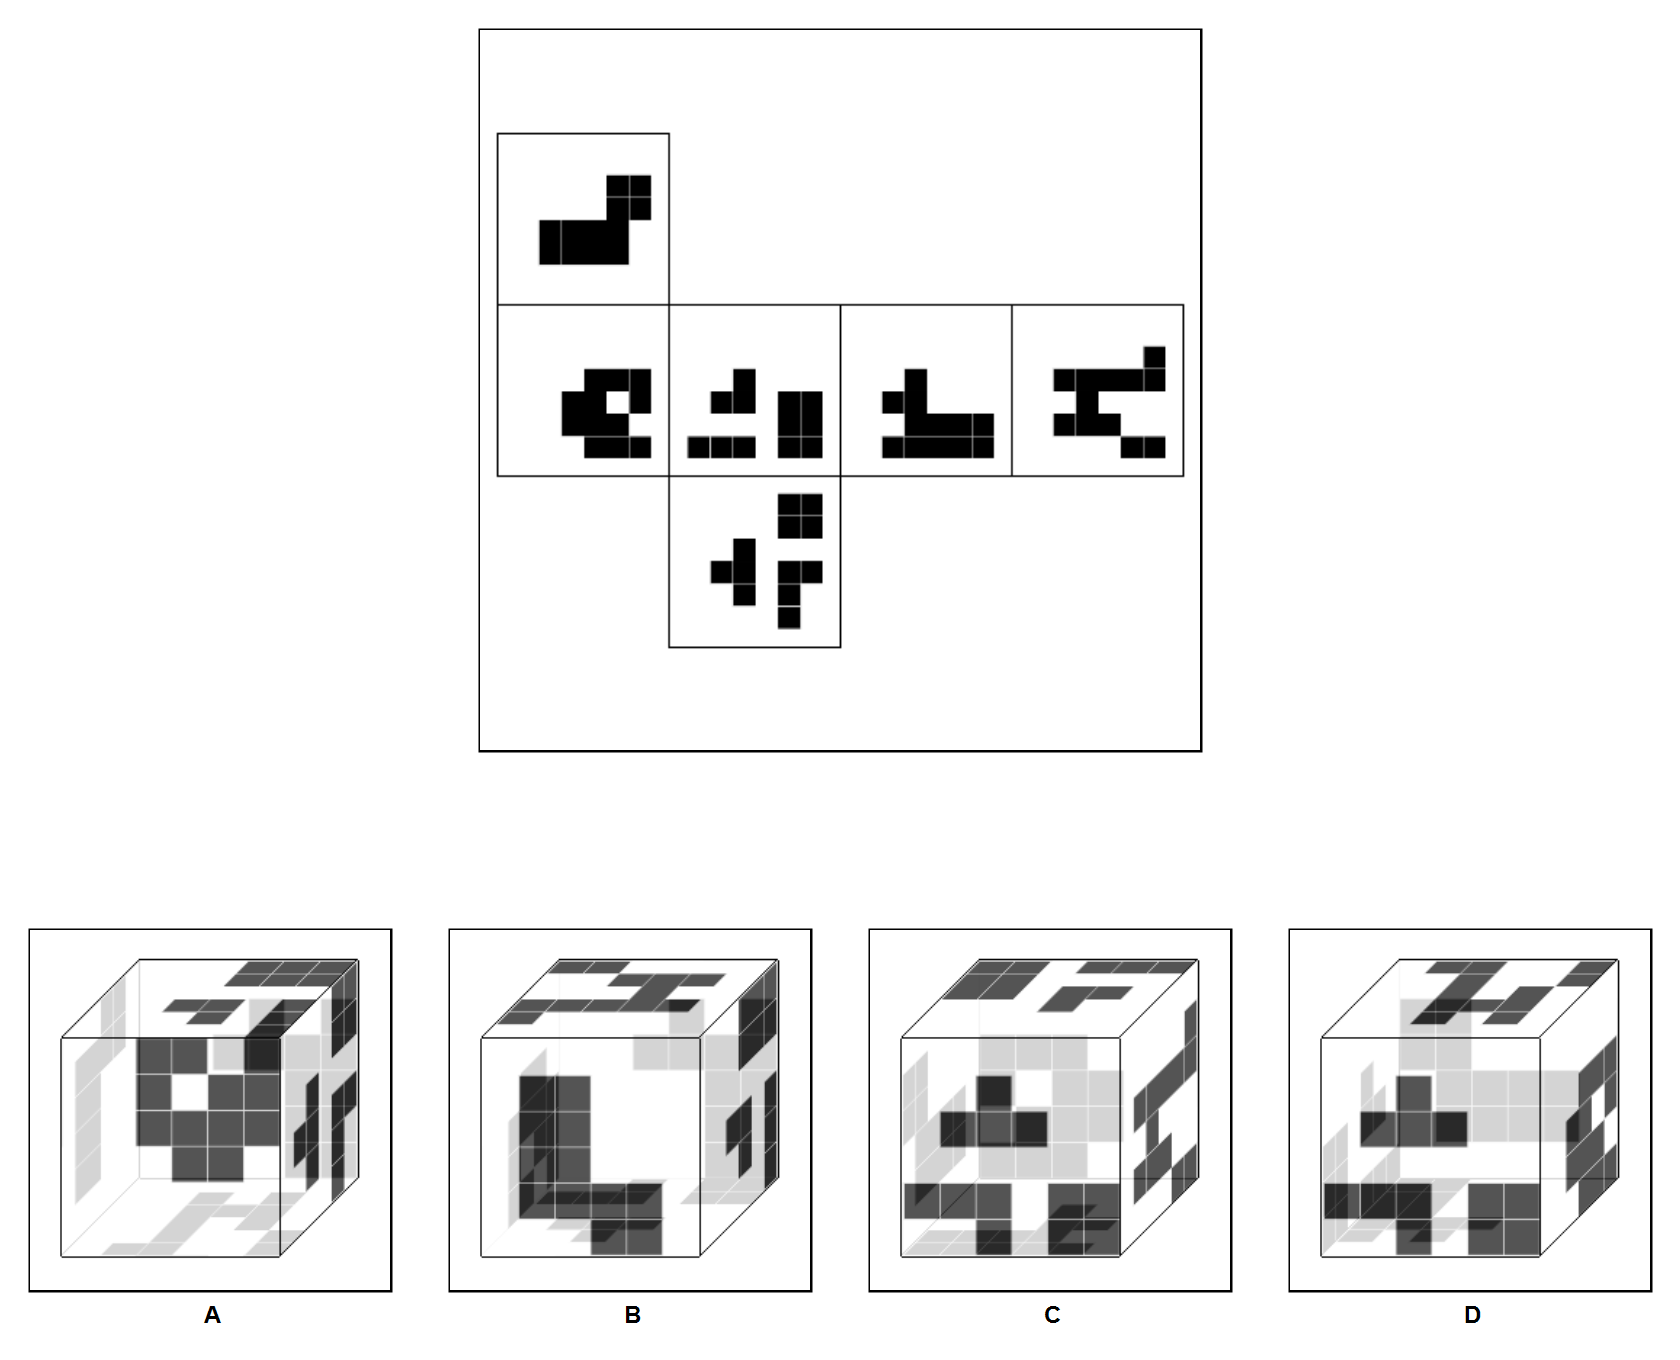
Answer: A